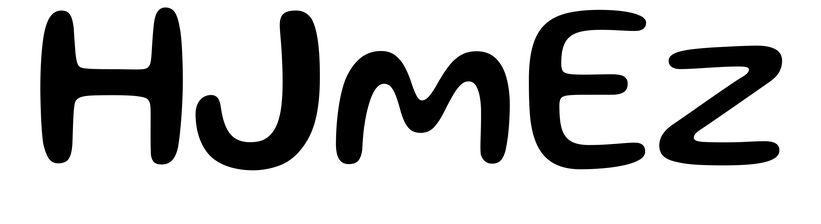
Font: Gluten_Regular